Question: The following code display all the divs one after another :
'''
<ul class="record">
<li id="{{record.id}}" ng-repeat="record in records">
<div> Widget Code.... </div>
</li>
</ul>
'''
Apart from this I have following clickable list menu at the right side in a drop down fashion :
'''
<li ng-repeat="choice in items">
<a href="#">{{choice}}</a>
</li>
'''
Now on click of each list item i want to add the same '<div> Widget Code.... </div>' which append the existing divs on the page.
My recent view is as following now i want to add div on click of each of list item just after the existing divs.

Need Help. Thank you.
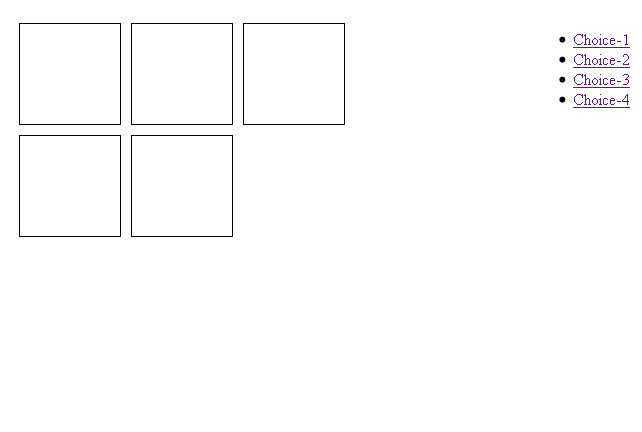
Answer: This should do the trick:
'''
<li ng-repeat="choice in items">
<a href="#" ng-click="addRecord()">{{choice}}</a>
</li>
'''
And then in your controller:
'''
var addRecord = function(){
$scope.records.push({id: 10}); // change to generate your own id
};
'''